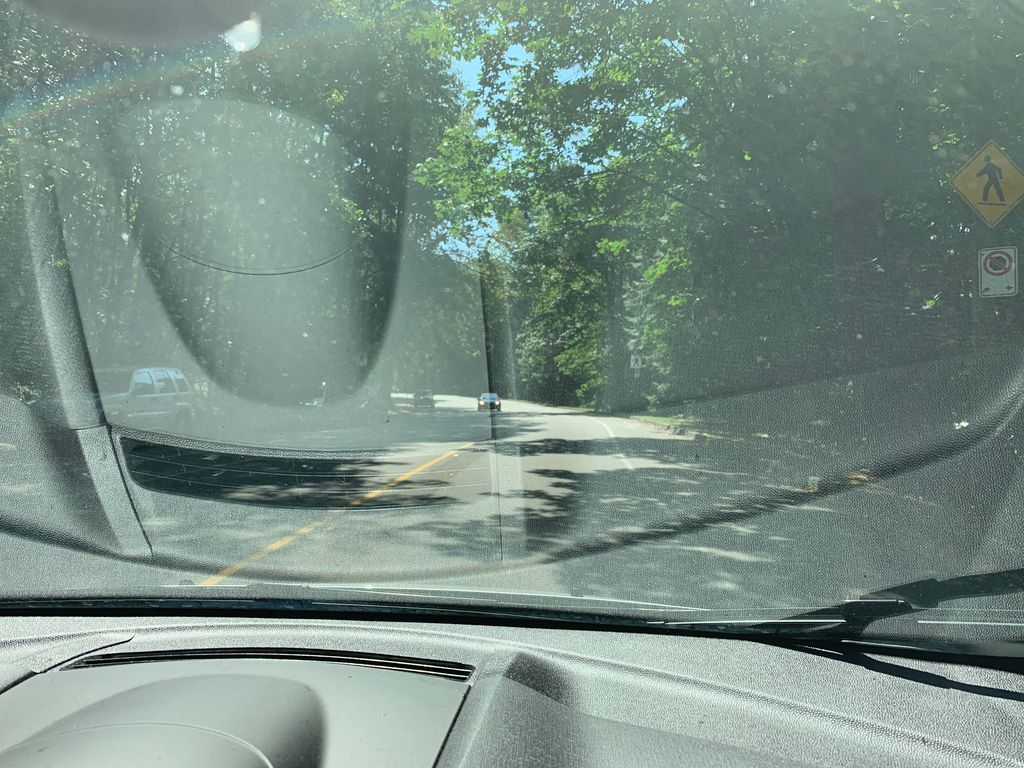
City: vancouver